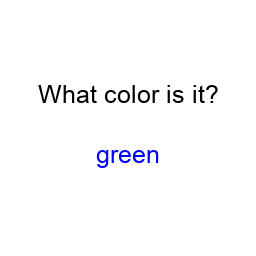
Color: blue
Color name shown: green
Background color: white
Question text color: black